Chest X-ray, AP view. Patient: 45 years old, sex M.
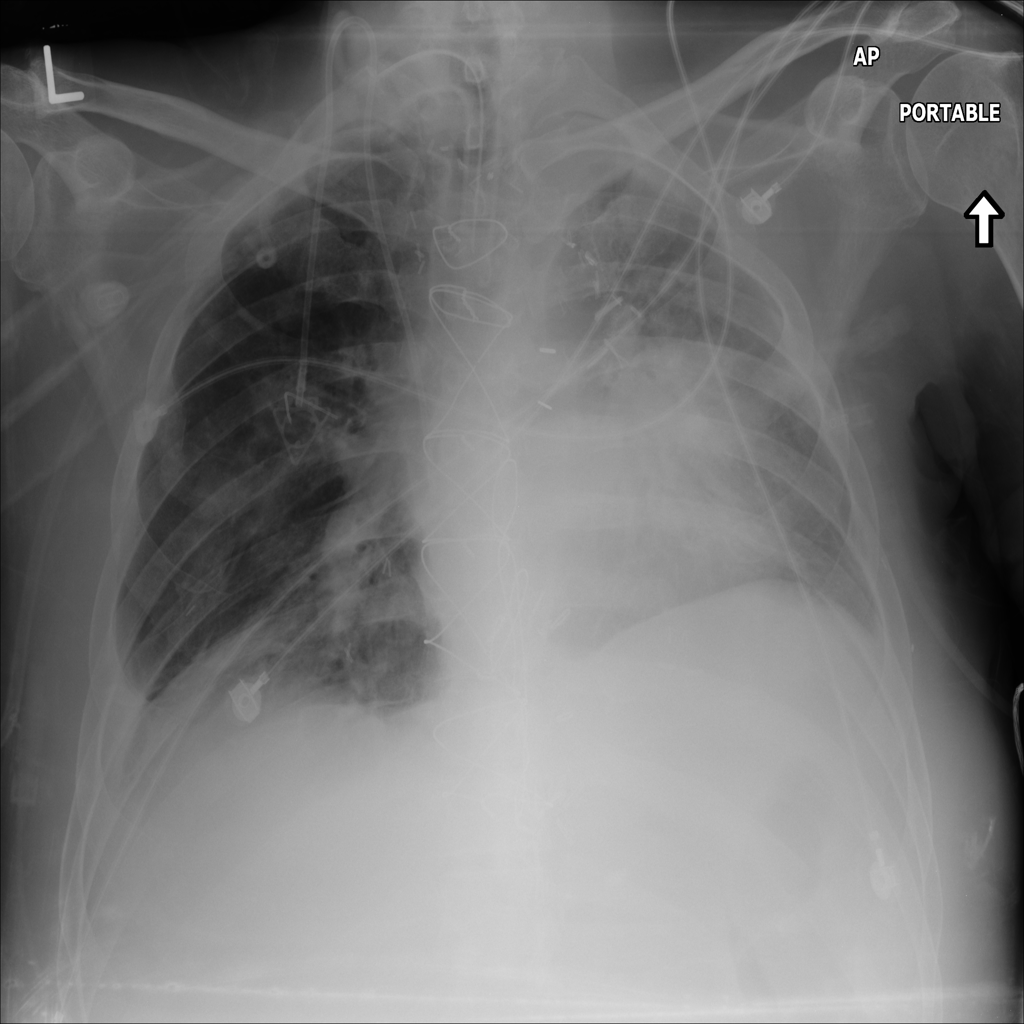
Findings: No Finding